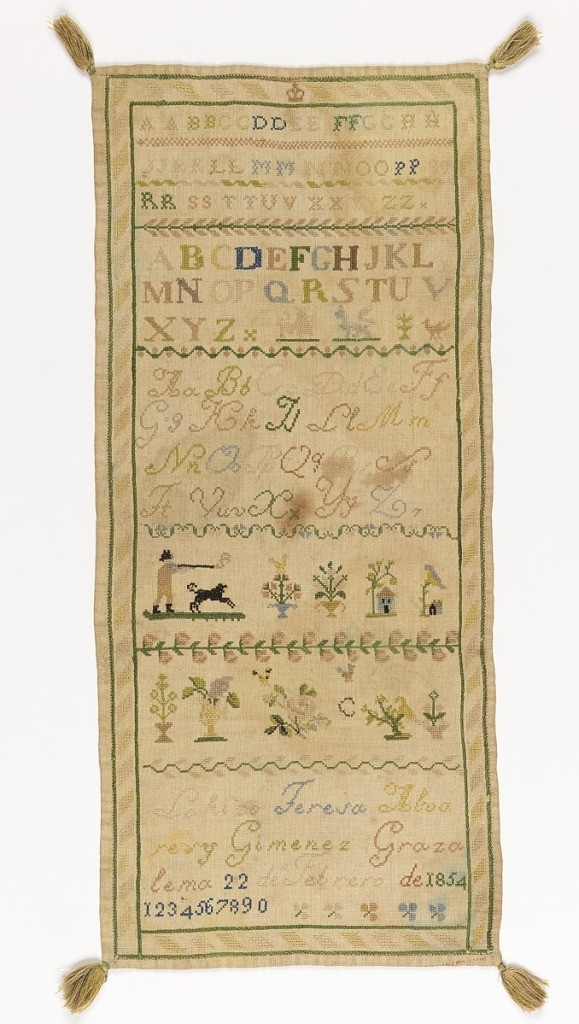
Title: Sampler
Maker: Teresa Alva Gimenez Grazalema
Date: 1854
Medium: Technique: embroidered
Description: Rectangular embroidery sampler with tassels at the four corners and three bands of different instances of the alphabet. Below the alphabet is one band showing a human (hunter), dog, flowers, house, and bird and another band of flowers. At the bottom the piece reads: "Lo Hizo Teresa Alvares y Gimenez Grazalema 22 de Febrero de 1854"
Translation: "Made by Teresa Alvares y Gimenez Grazalema February 22, 1854"